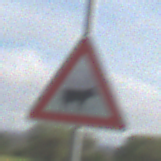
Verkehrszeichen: ViehtriebLinks
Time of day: MorningAfternoon
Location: Outdoor (Nature)
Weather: PartlyCloudy
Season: NotSpecified
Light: Natural